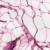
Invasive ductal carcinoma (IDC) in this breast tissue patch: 0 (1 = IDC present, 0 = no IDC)